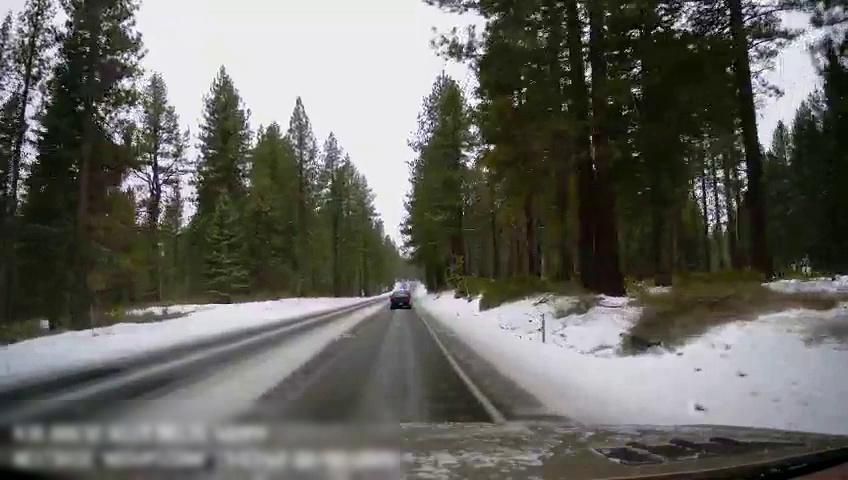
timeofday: Day
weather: Snowy
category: Drivable Space
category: Vehicles | Car
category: Lanes | Current Lane